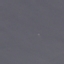
Land use / land cover: SeaLake